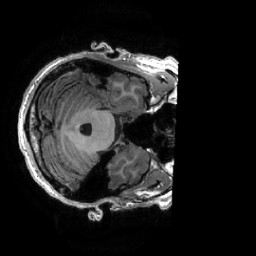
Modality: T1w
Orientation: axial
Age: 26
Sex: male
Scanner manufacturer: ge
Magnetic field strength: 3 T
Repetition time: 0.0073 s
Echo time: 0.003 s